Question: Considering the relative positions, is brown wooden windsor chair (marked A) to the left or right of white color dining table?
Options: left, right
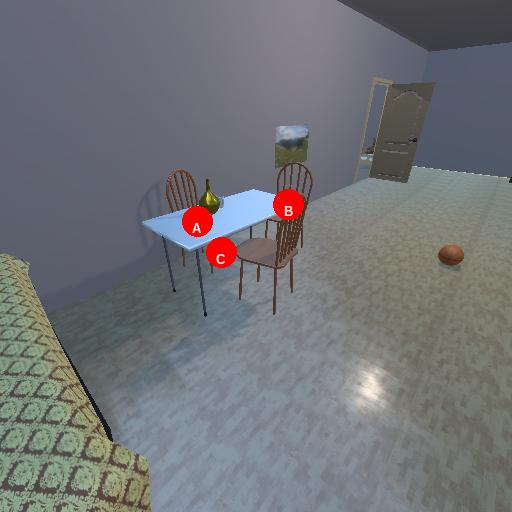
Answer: left